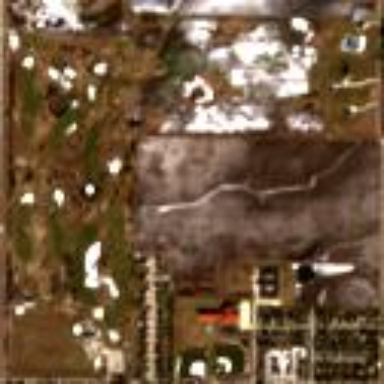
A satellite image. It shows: Golf course.